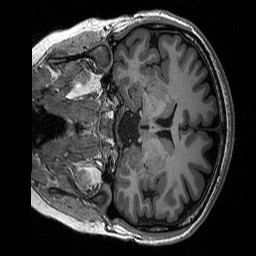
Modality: T1w
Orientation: coronal
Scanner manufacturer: siemens
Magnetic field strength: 3 T
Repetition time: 2.3 s
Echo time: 0.00298 s